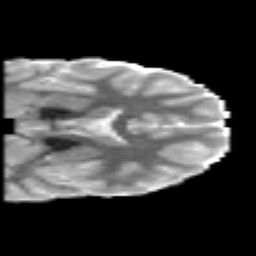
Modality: MD
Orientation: coronal
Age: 19
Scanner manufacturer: philips
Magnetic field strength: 3 T
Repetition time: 8.6 s
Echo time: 0.127 s